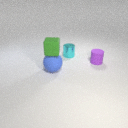
small purple rubber cylinder behind large blue rubber sphere